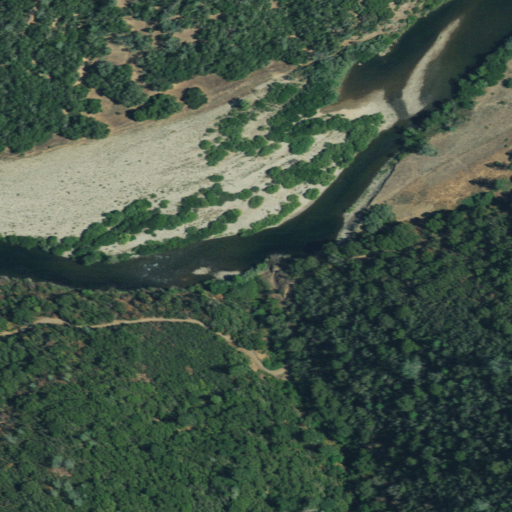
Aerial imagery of valley in California named Wildcat Canyon containing evergreen forest, shrub, barren land, grassland, open water, mixed forest, and woody wetlands